Question: I'm getting an error when trying to install sharepoint 2010 on the server (windows server 2008 R2 64bit). The prerequisites installed fine, any ideas what this means?

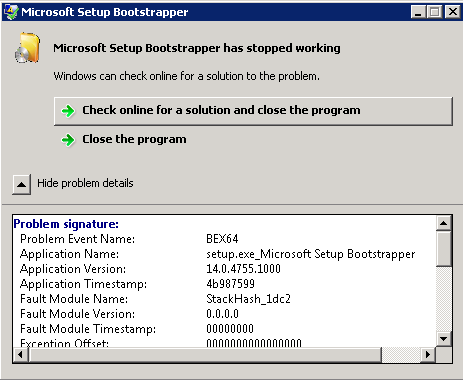
Answer: I was having the same issue. I tried the install on 5 different servers and got the same result so it wasn't a problem on the server - it seems to be a corrupt download file on the MS Volume Licensing site. When I ran the download using the download manager instead of the web browser download, it kept saying the file was corrupted after the download finished (tried this a few times with the same result). My solution was to download the software from the Trial download site, then use the key I had from the VL download.
The URL for the trial is <URL>